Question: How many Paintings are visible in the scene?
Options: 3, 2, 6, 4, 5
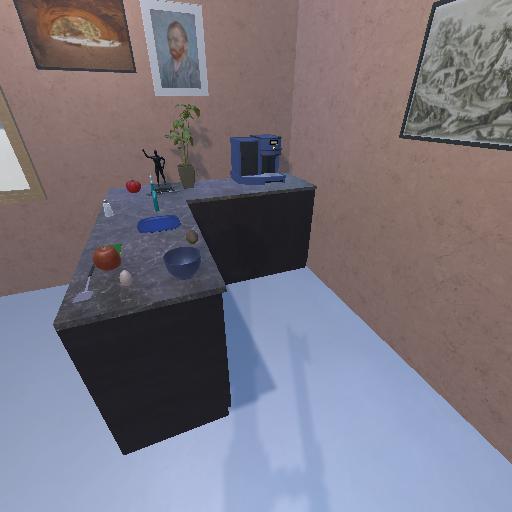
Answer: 3